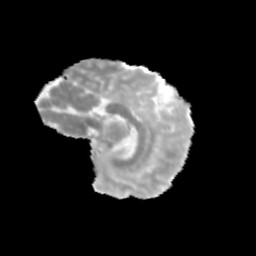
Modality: MD
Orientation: sagittal
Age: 11
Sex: male
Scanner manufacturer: siemens
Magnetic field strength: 3 T
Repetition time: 3.8 s
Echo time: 0.07 s